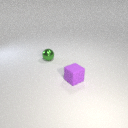
small green metal sphere to the left of small purple rubber cube